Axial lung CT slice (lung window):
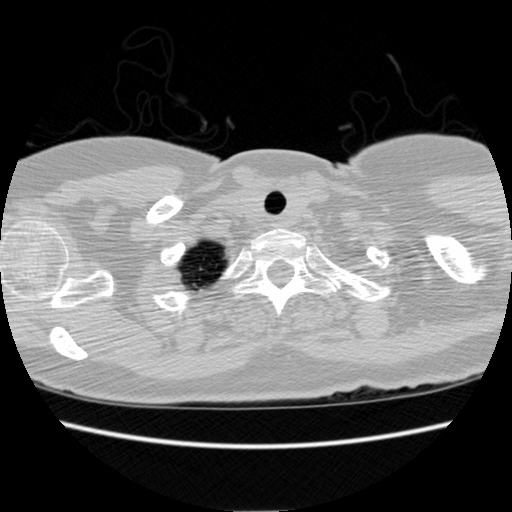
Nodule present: no